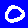
Digit: 0